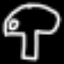
Label: mushroom